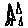
Label: triangle